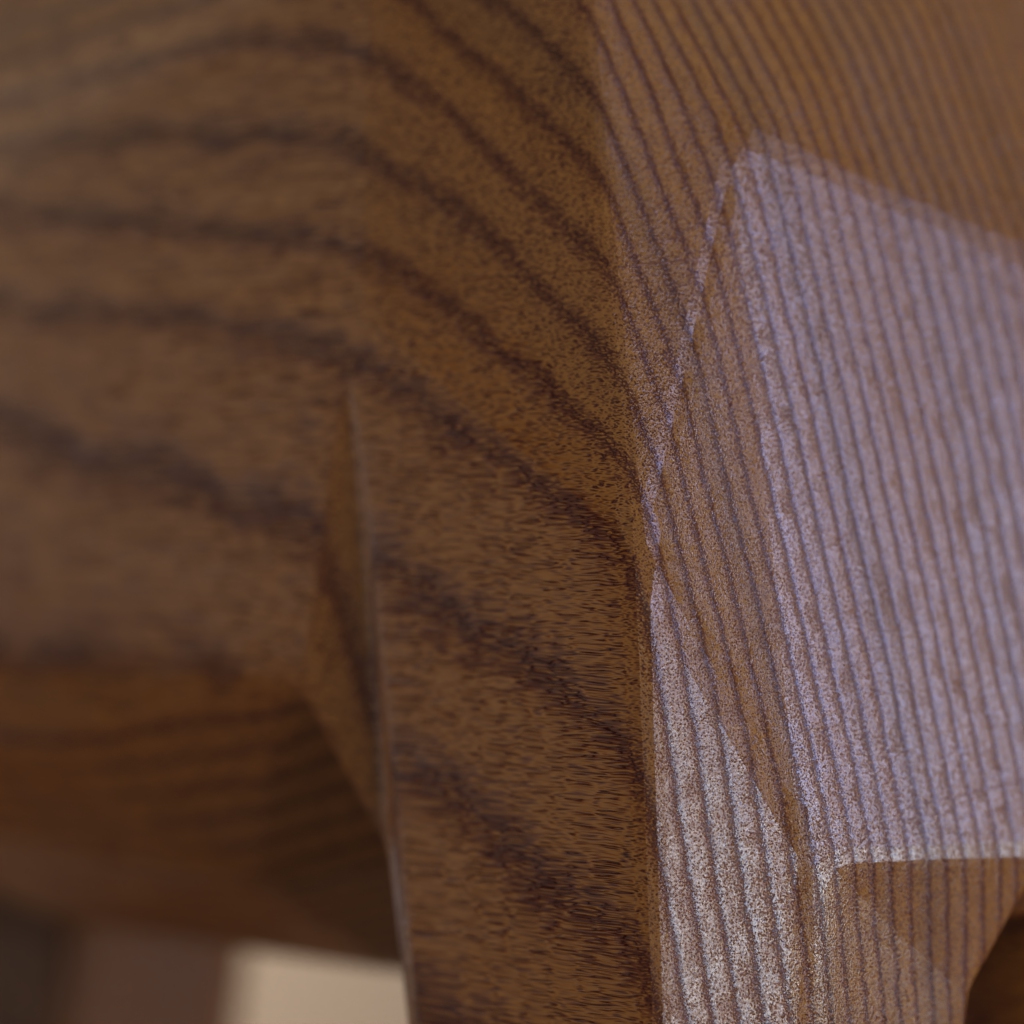
A high quality rendering of a dalahest_oak dalecarlian horse figurine made of varnished dark oak standing on a wooden table in an an apartment with natural bright daylight from windows,extreme close-up from rear left side, macro, 150 mm, f 16, bokeh